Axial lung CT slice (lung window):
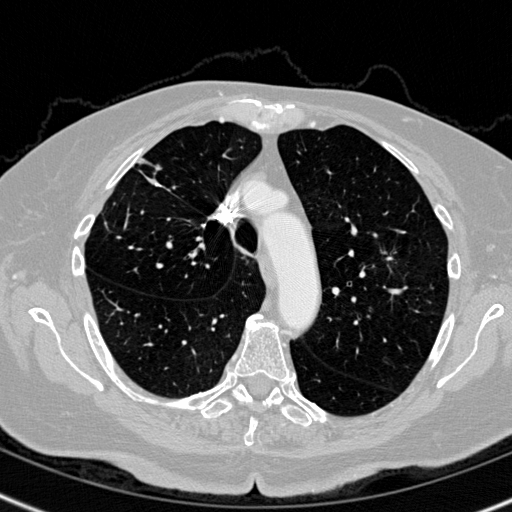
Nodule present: no